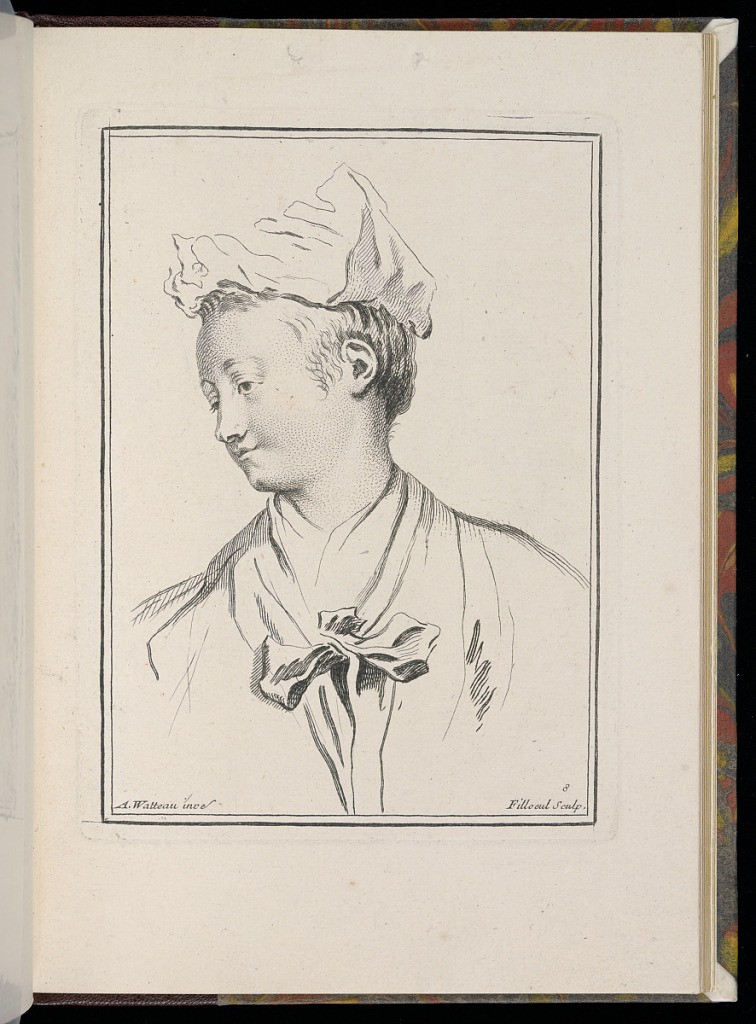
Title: Study of a Woman
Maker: Antoine Watteau, French, 1684–1721
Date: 1734
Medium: Etching on laid paper
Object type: Print
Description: Study of a woman's head and upper torso, after A. Watteau. The woman's head is turned slightly to the left, and downcast. She wears a cap, with her hair up and has a bow around hanging neck. The plate is numbered and signed.